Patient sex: F
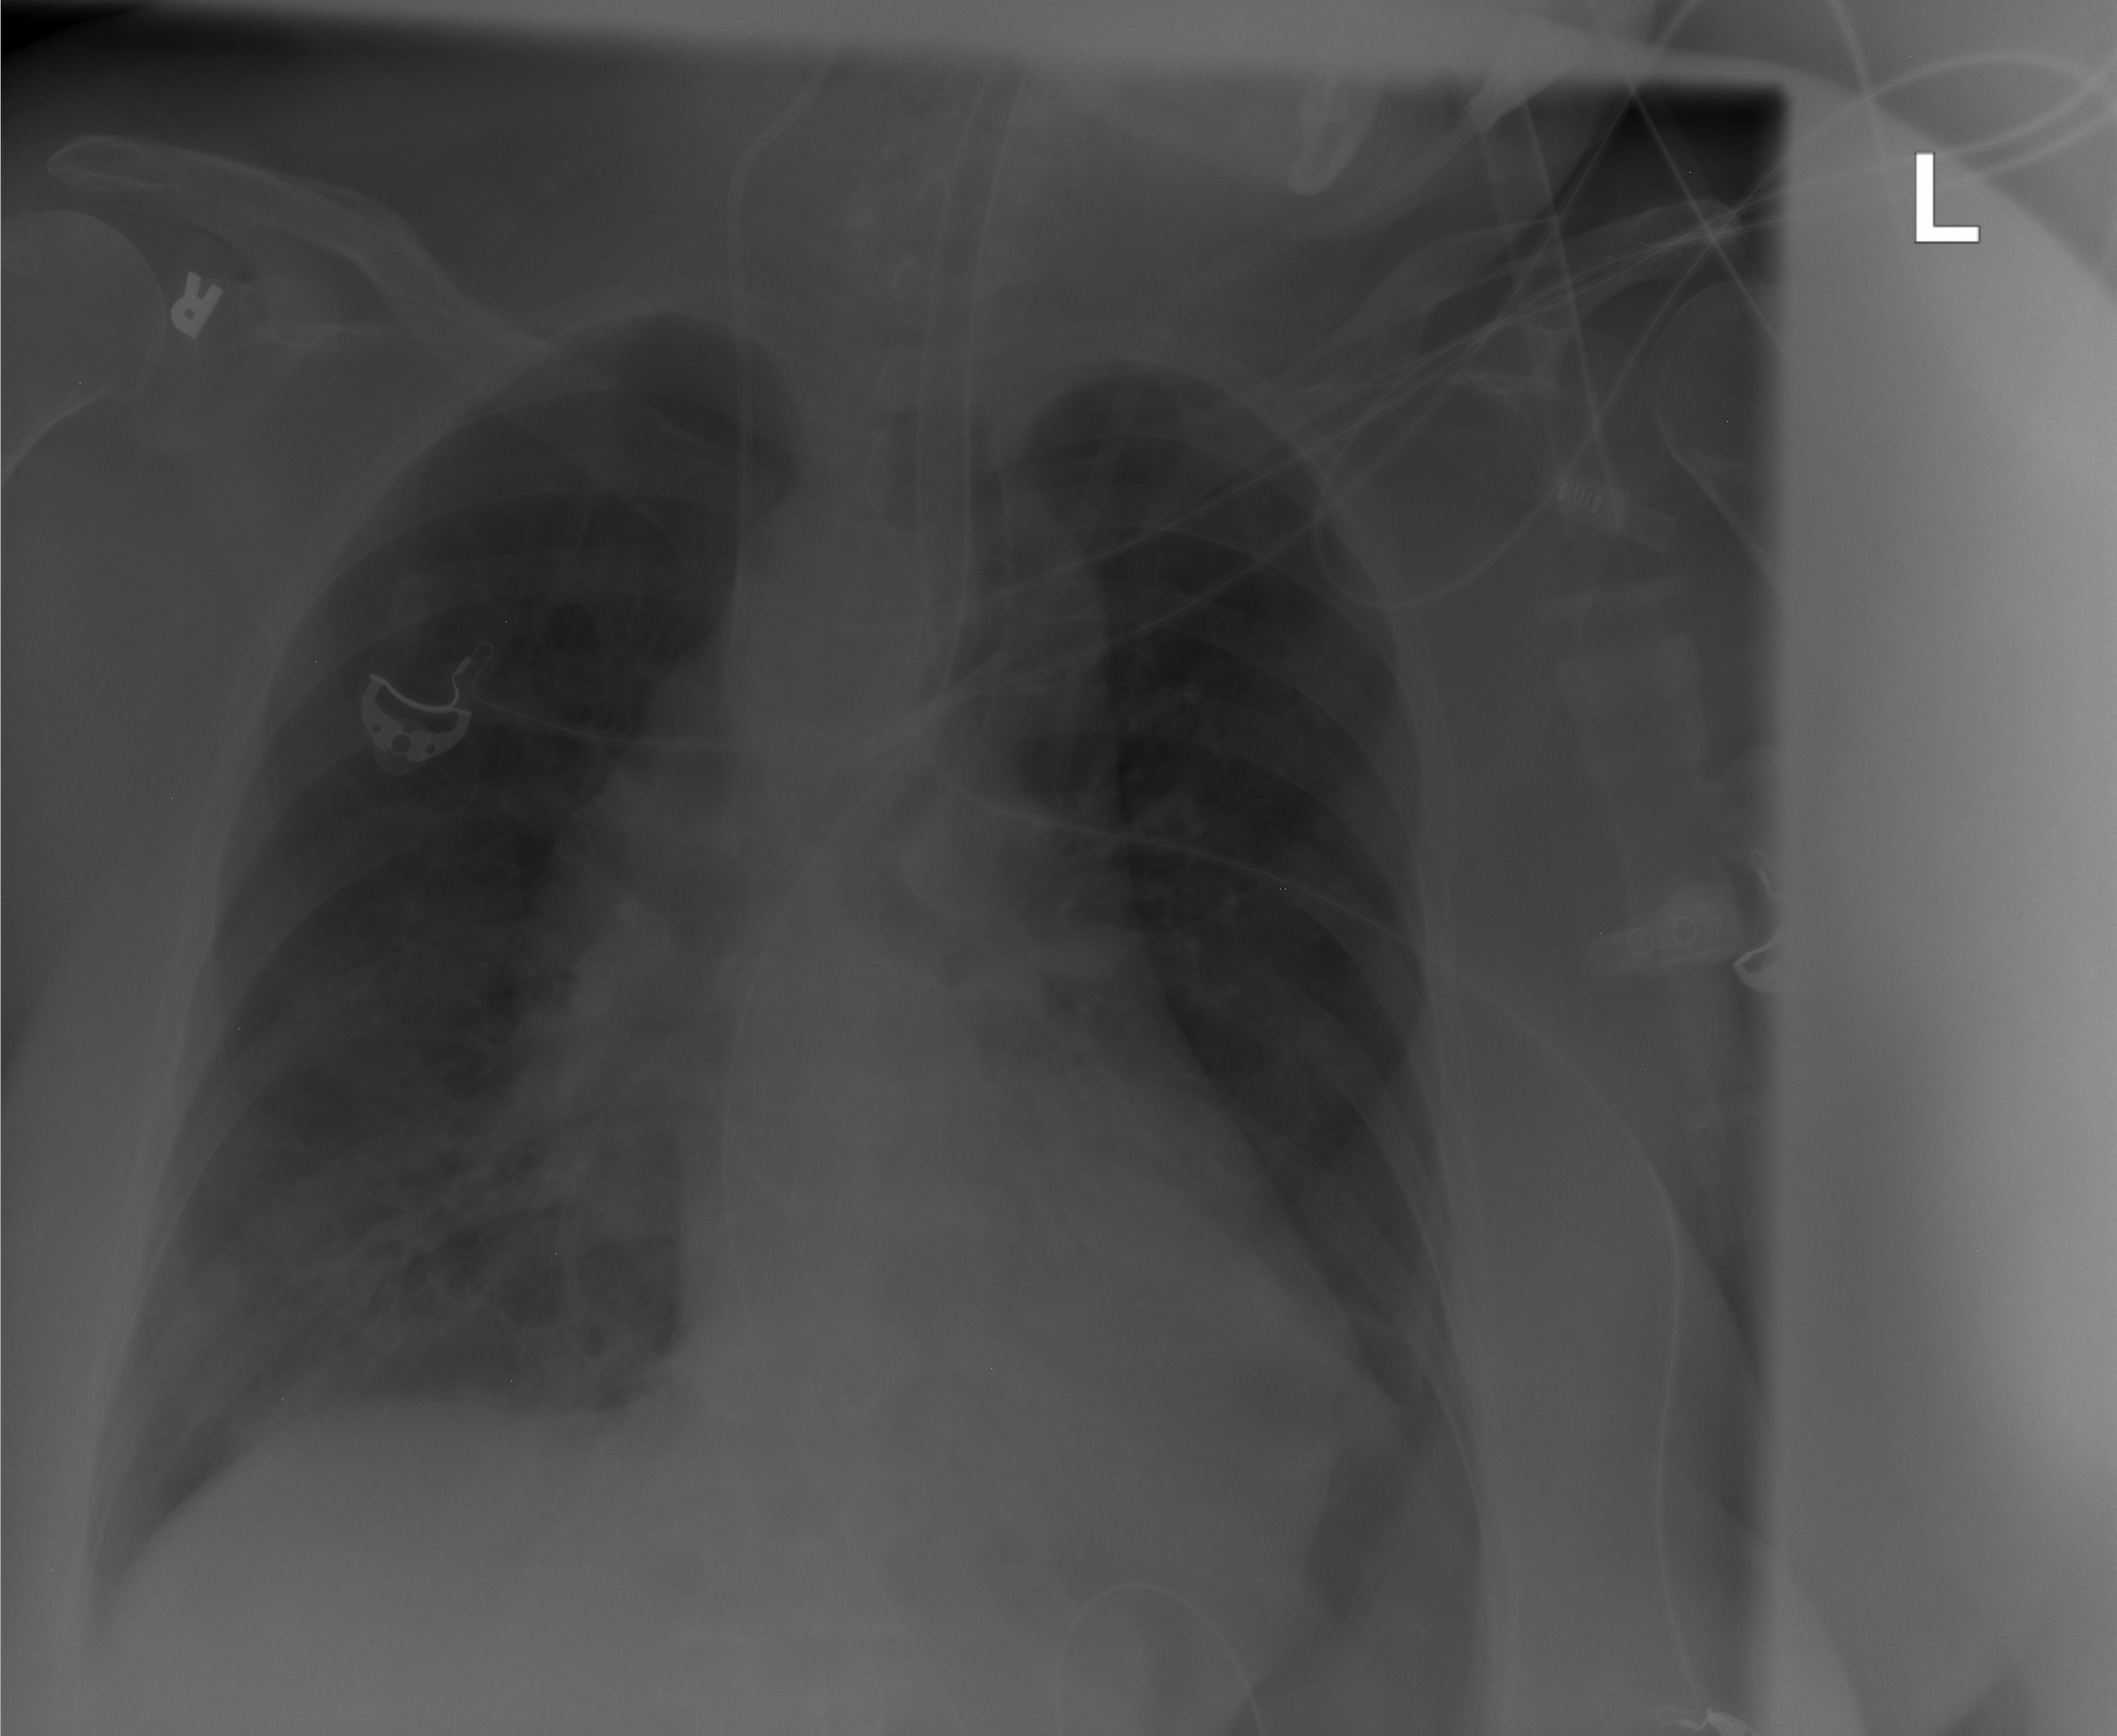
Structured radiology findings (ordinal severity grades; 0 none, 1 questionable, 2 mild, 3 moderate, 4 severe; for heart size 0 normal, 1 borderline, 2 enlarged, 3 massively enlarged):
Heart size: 2
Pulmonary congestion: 0
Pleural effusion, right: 0
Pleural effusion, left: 2
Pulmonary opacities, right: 1
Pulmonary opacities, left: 0
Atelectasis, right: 2
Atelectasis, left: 2